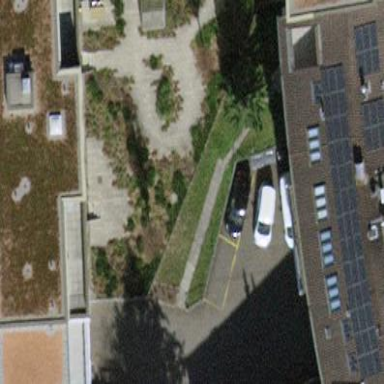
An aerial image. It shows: Garden area designated for leisure land.